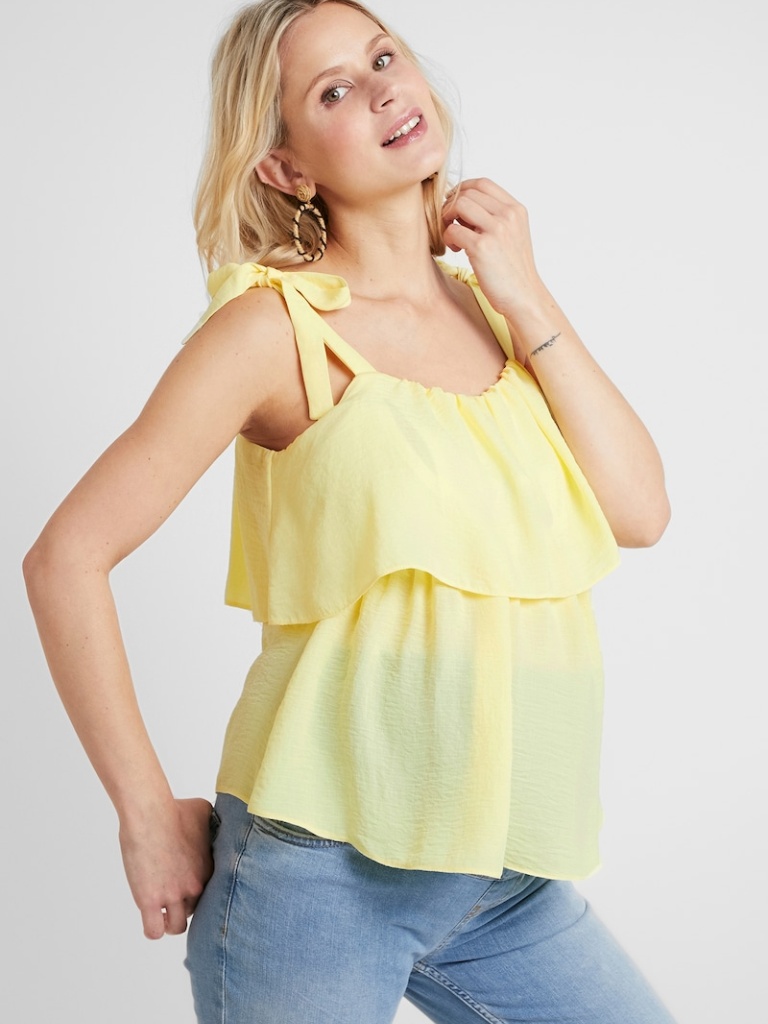
chiffon loose sleeveless hip length Untucked square blouse